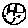
Label: smiley face